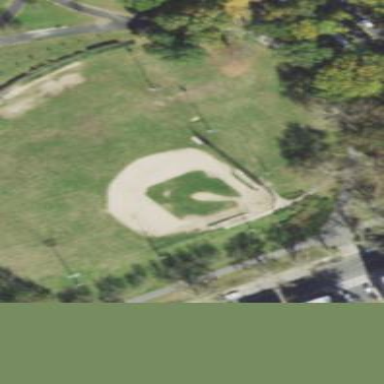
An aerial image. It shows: Grass pitch designated for baseball.